Field crop: tomato
Growth stage: 2
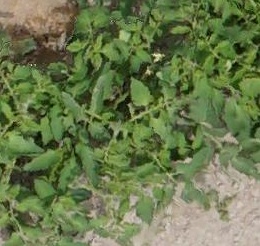
Species: tomato